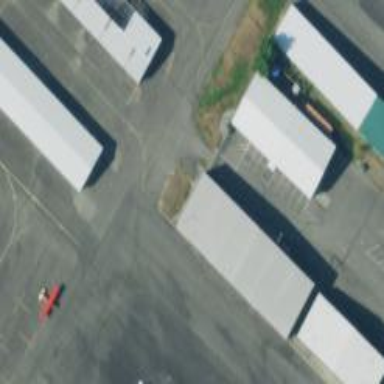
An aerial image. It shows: Hangar.